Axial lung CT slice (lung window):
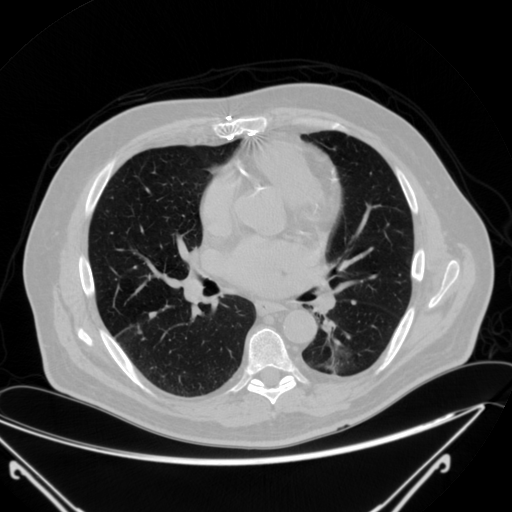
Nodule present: yes
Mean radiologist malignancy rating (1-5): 2.667